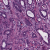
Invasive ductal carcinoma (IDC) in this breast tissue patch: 1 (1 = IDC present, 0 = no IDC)